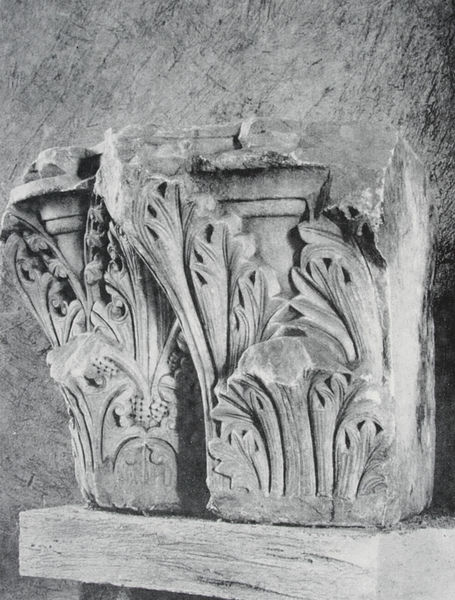
Titel: Kapitell für die Brückentoranlage von Capua
Standort: Capua
Institution: Museo Campano
Schlagwörter: blätter, kopf, grau, holz, marmor, schwarz, säule, säulen, tisch, weiss, blüten, muster, ornament, wand, sockel, stein, natur, kirche, pflanzen, skulptur, relief, zwei, studie, grafik, detail, dekor, floral, ornamente, verzierung, palme, platte, plinthe, podest, steinmetz, foto, fotografie, ruine, antike, brett, schwarz-weiß, ruinen, gravur, kapitell, ranke, ausstellung, fragment, kaputt, antik, griechisch, mittelalter, zerstört, museum, korinthisch, römisch, kapitel, historisch, arkanthus, teil, dokumentation, blöcke, ganz, bruchstück, fundstück, blattdekor, stone, capital, achanthus, sculpture, foliage, säule des herakles, säule stein, blätter säule, säule pflanzen, ornamente säule, steinfels